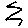
Label: zigzag